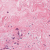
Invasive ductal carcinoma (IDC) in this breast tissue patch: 0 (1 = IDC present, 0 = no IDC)